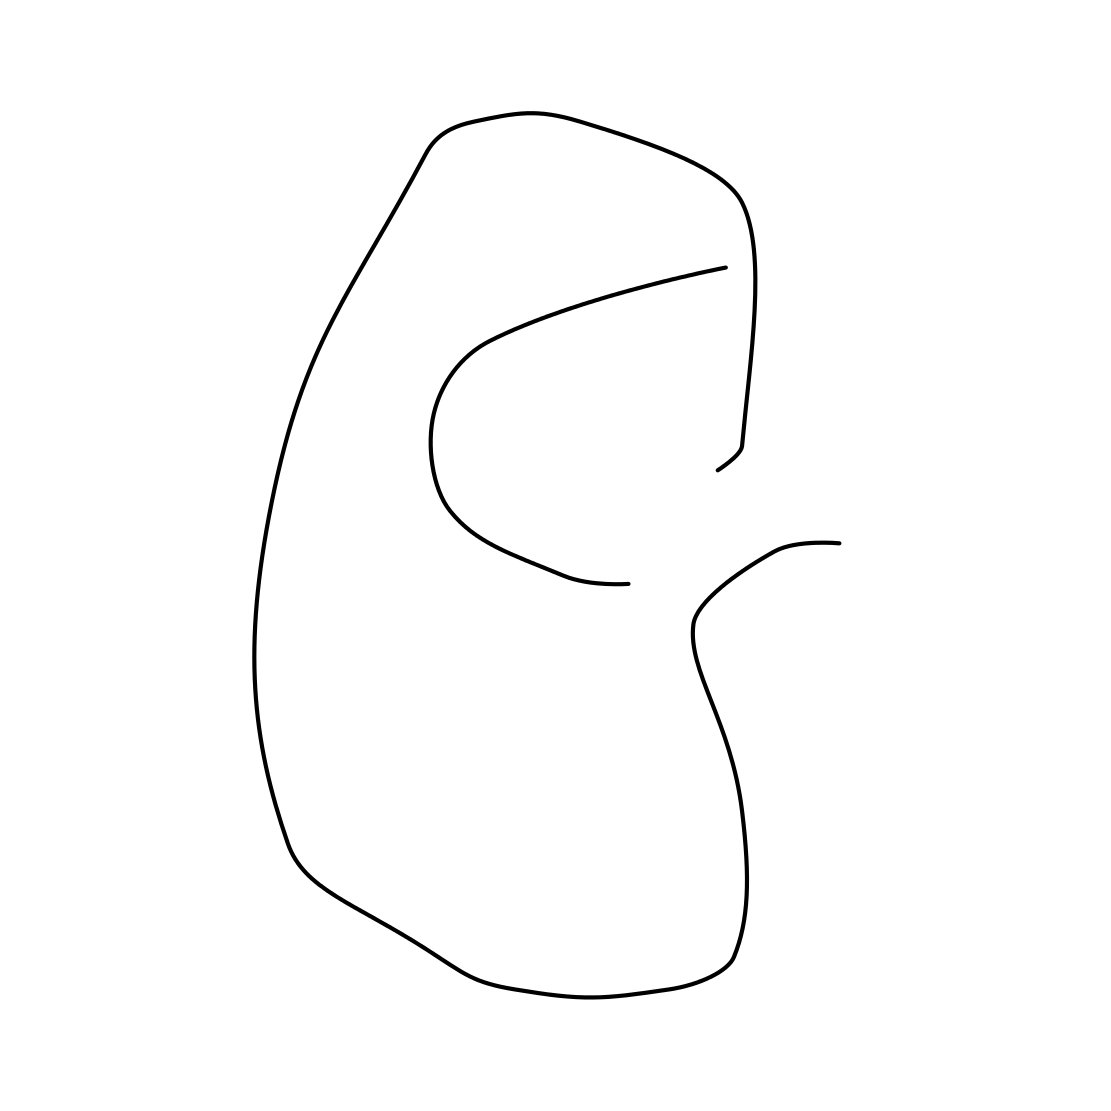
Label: ear